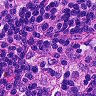
Metastatic tissue present: no